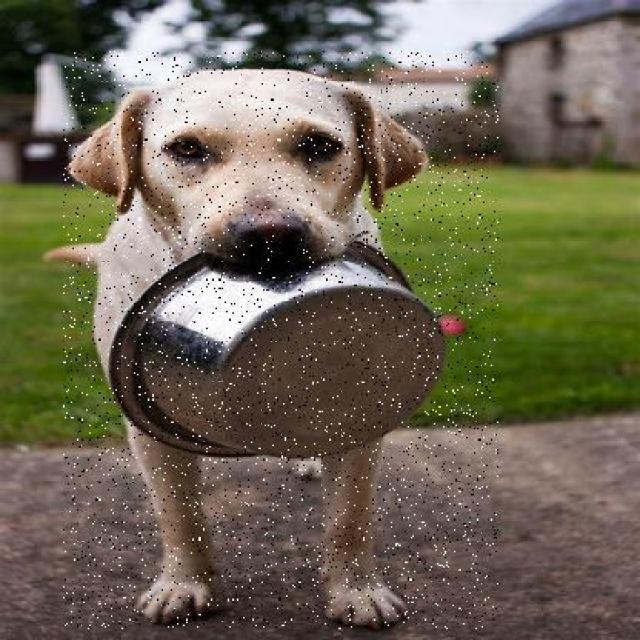
Healthy canine skin — no visible lesions, inflammation, or abnormalities. The skin and coat appear normal.